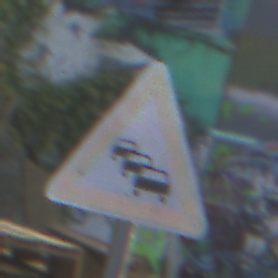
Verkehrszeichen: Stau
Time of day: MorningAfternoon
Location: Outdoor (Urban)
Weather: PartlyCloudy
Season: NotSpecified
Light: Natural